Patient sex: M
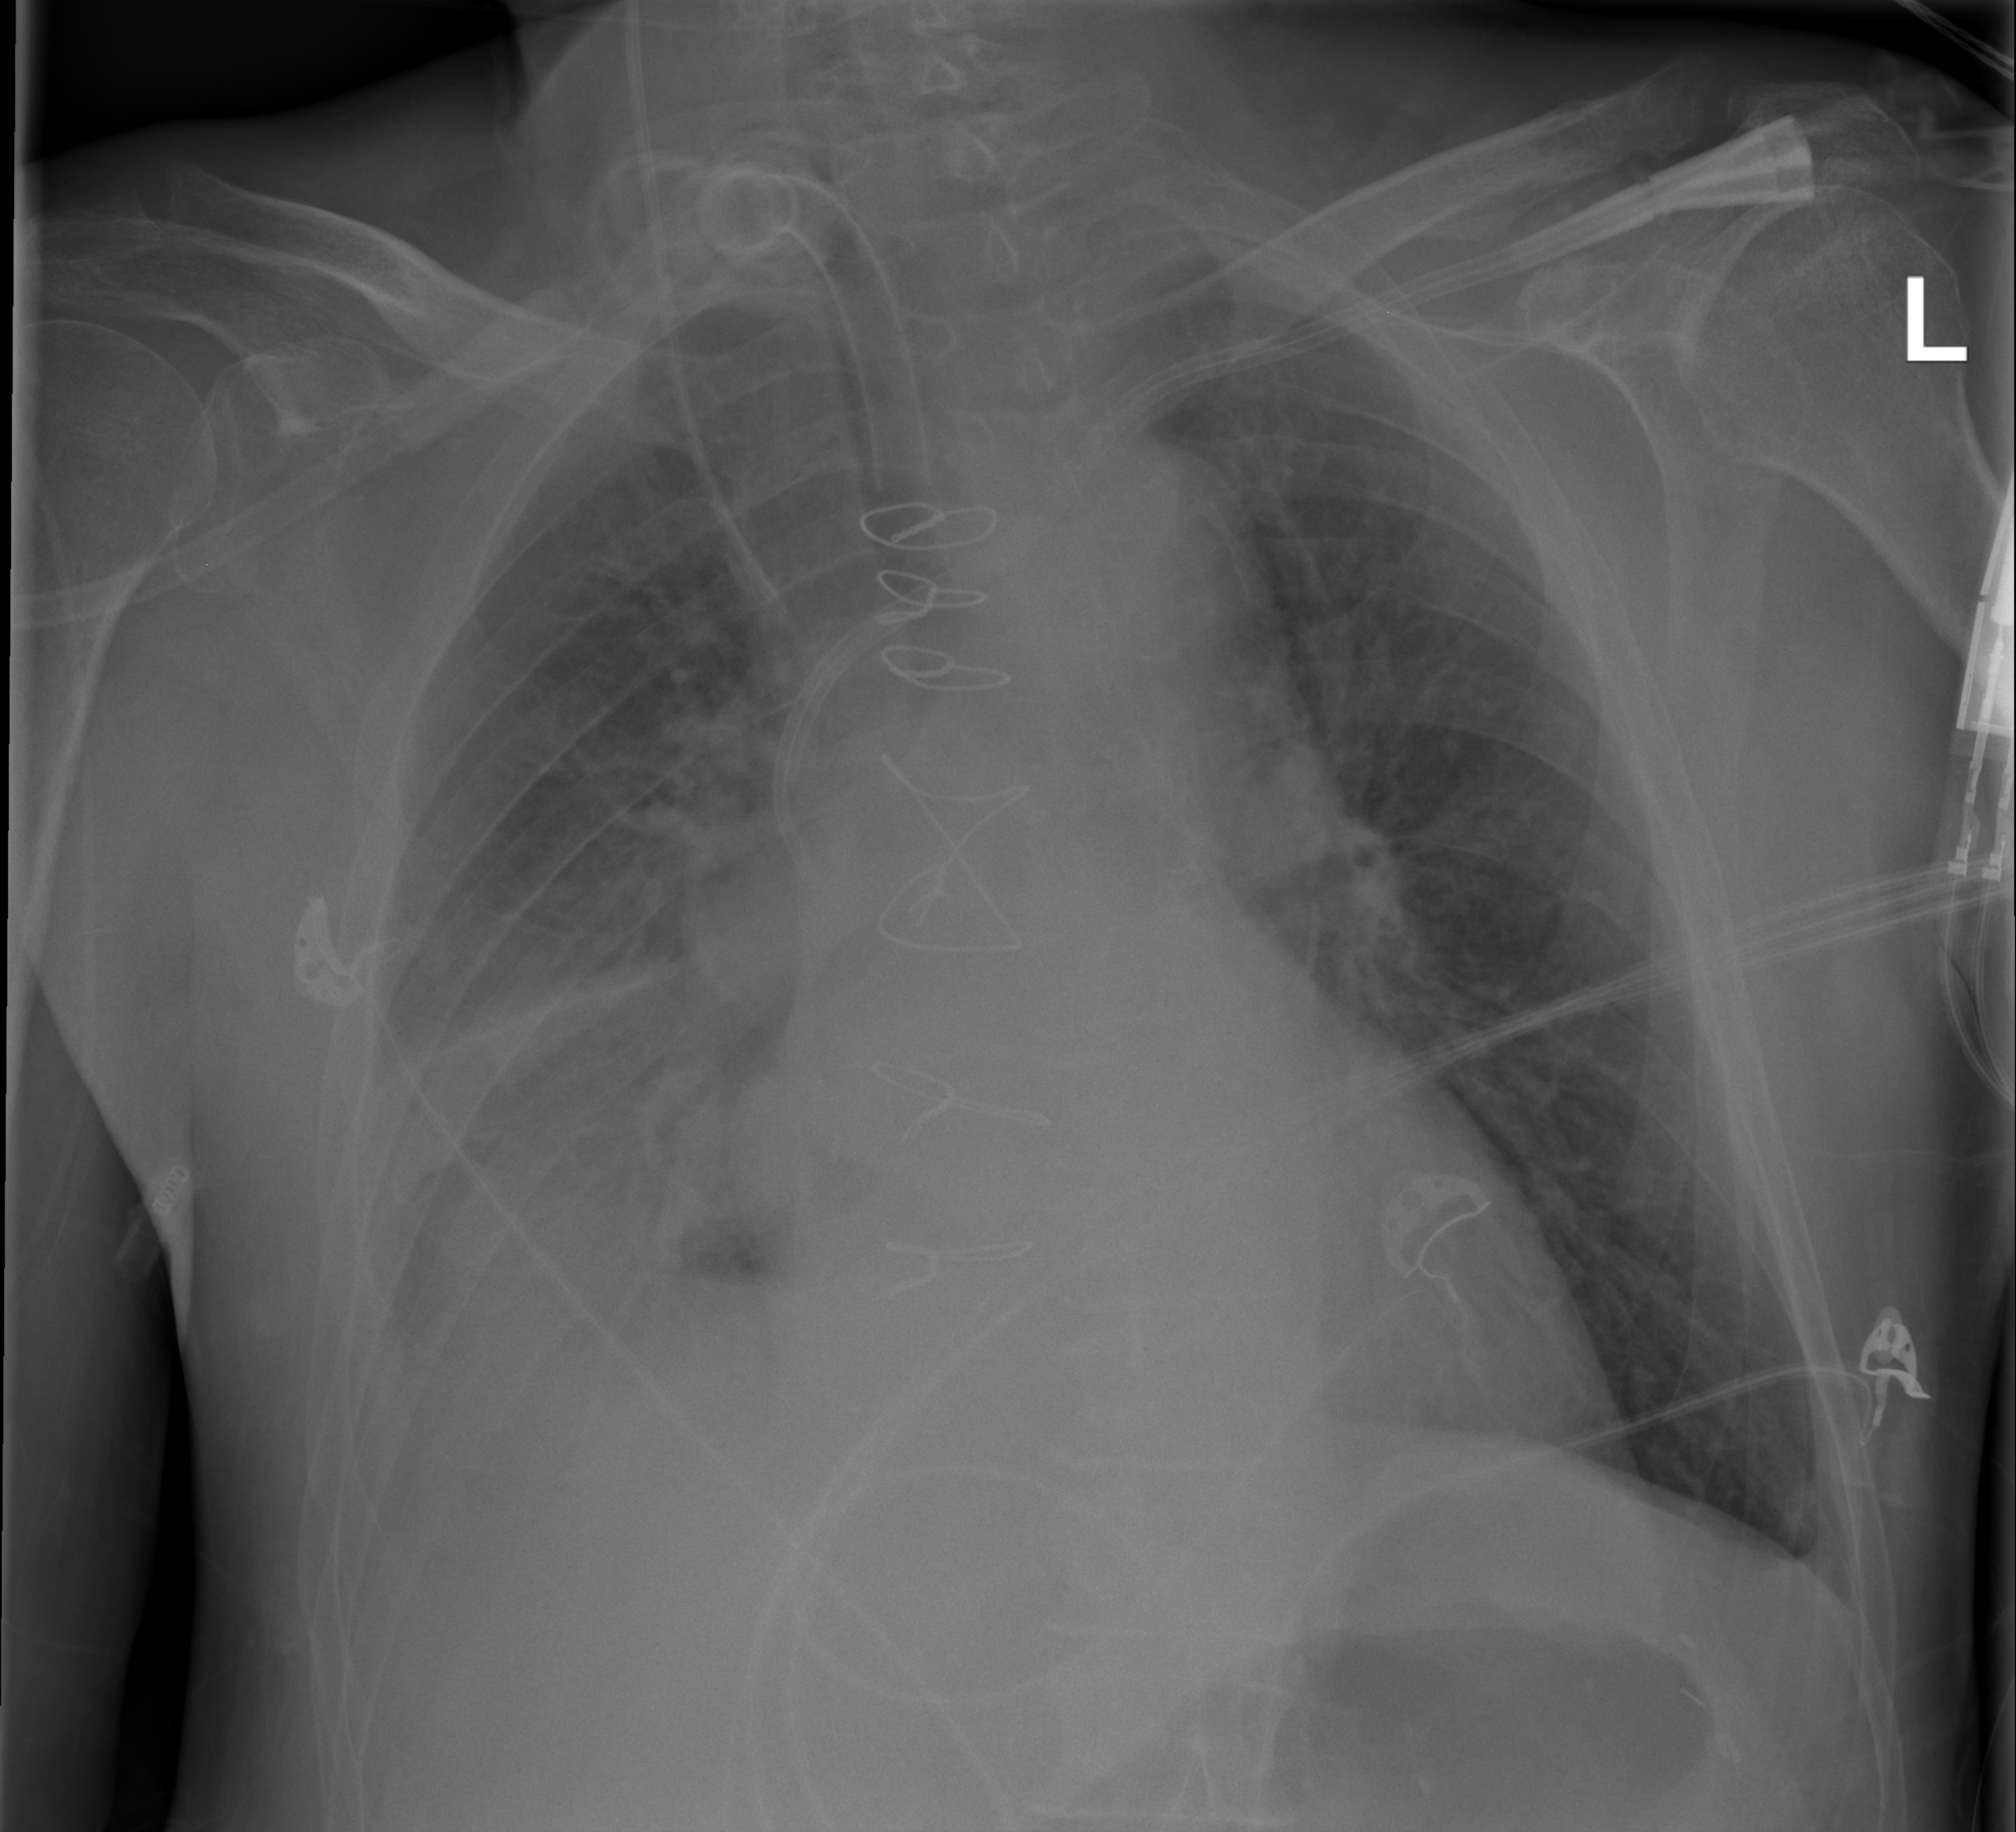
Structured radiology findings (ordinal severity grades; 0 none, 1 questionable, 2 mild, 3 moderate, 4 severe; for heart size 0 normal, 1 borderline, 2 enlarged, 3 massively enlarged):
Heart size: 1
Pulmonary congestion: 2
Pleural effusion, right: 2
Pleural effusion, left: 0
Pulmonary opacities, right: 0
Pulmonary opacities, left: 0
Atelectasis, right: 3
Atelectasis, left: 0